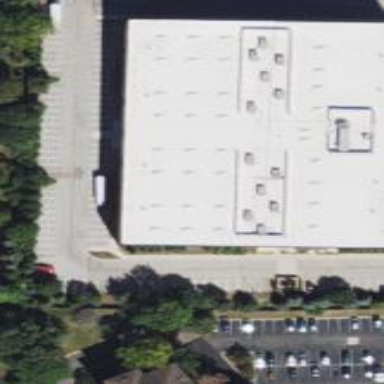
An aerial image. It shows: Commercial building.